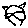
Label: cat